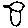
Label: bird